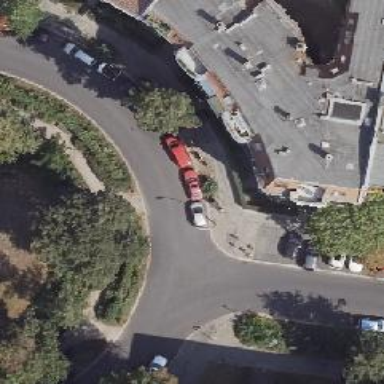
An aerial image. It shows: Unmarked crossing on footway.